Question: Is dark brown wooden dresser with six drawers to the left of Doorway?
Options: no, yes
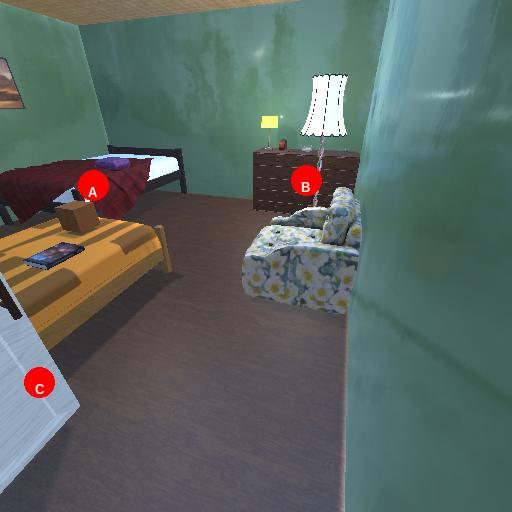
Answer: no